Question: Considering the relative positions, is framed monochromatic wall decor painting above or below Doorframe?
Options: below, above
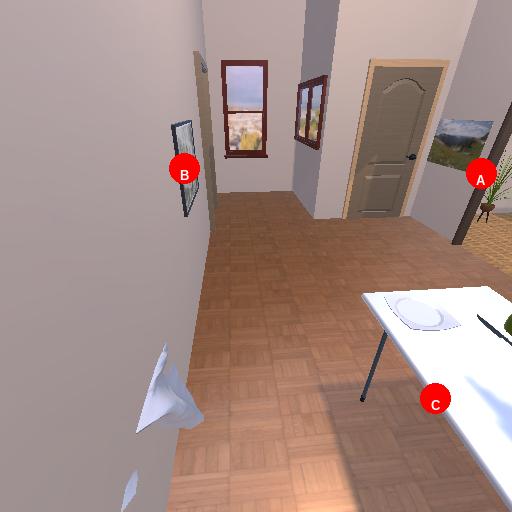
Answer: below